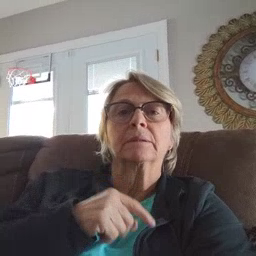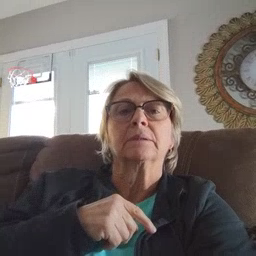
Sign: lips